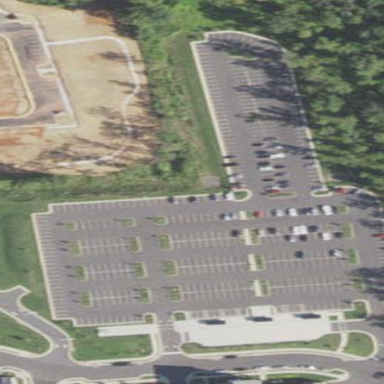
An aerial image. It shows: Parking area with asphalt surface. This is surface parking with park-and-ride facility.